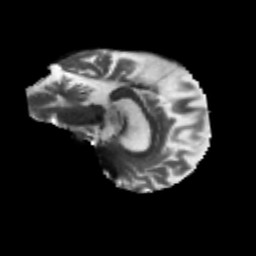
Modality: T2w
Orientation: sagittal
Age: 75
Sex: male
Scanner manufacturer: siemens
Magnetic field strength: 3 T
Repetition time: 4.71 s
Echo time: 0.0906 s